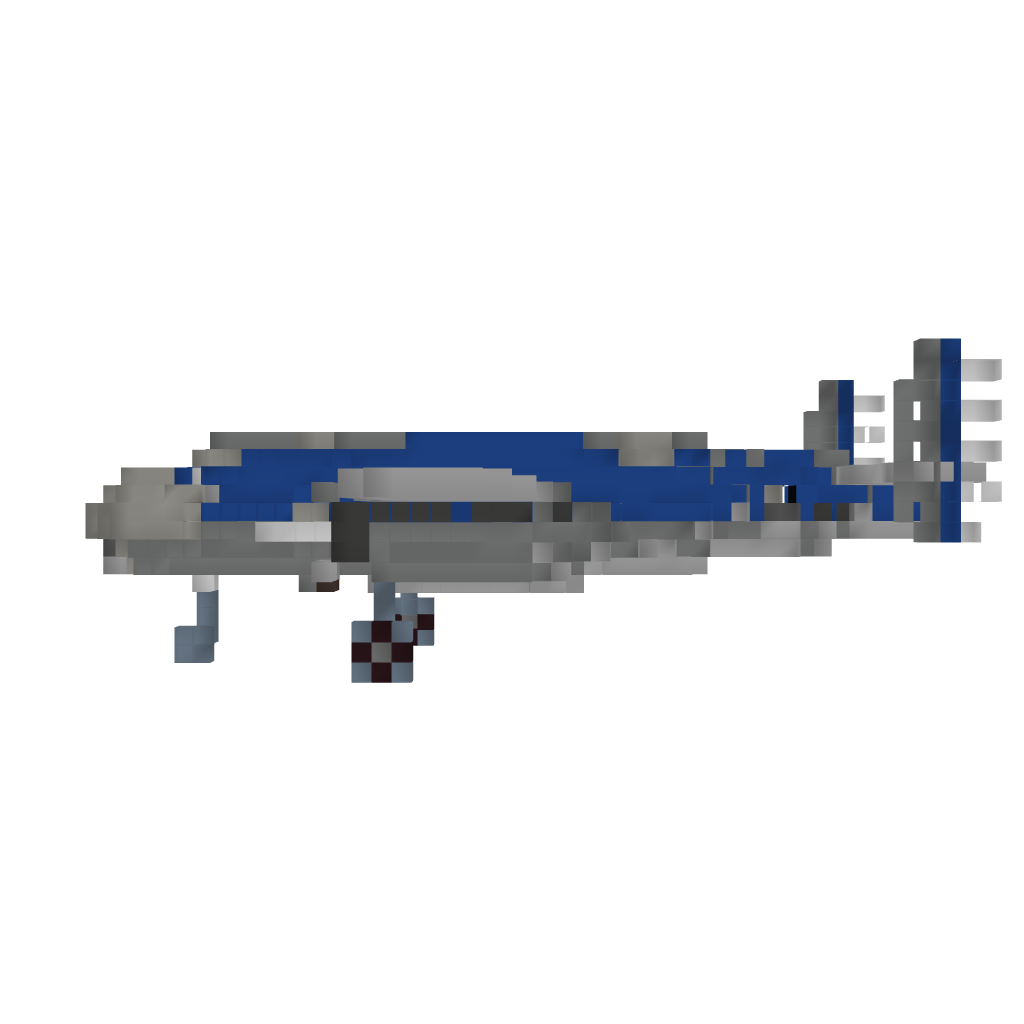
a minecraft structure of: North American B-25